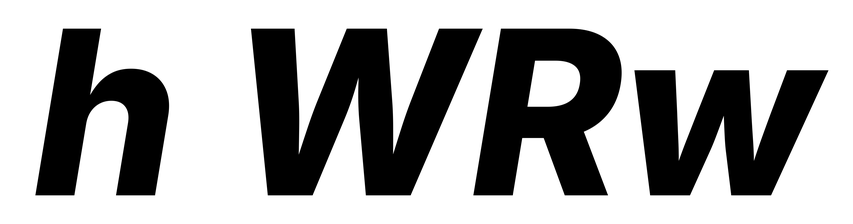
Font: Inter-Italic_ExtraBold_Italic